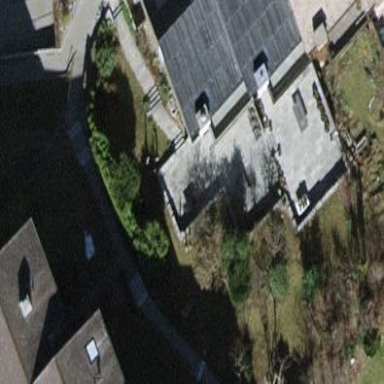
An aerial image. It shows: Terrace building.